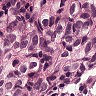
Metastatic tissue present: yes